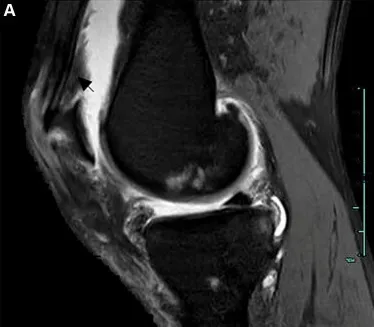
MRI examination of the right knee joint. (A) The arrow indicates synovitis.
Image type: radiology (mri)